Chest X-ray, PA view. Patient: 79 years old, sex M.
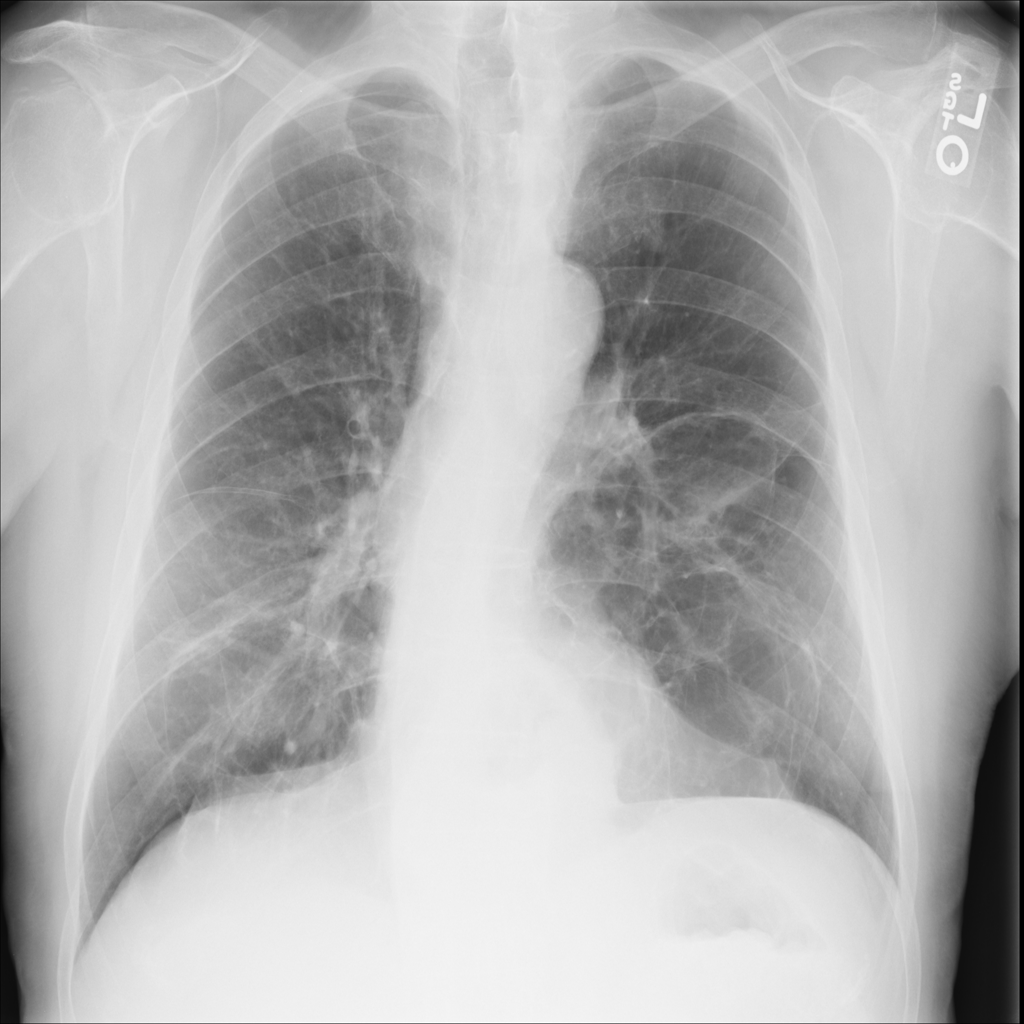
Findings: Hernia